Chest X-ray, AP view. Patient: 55 years old, sex M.
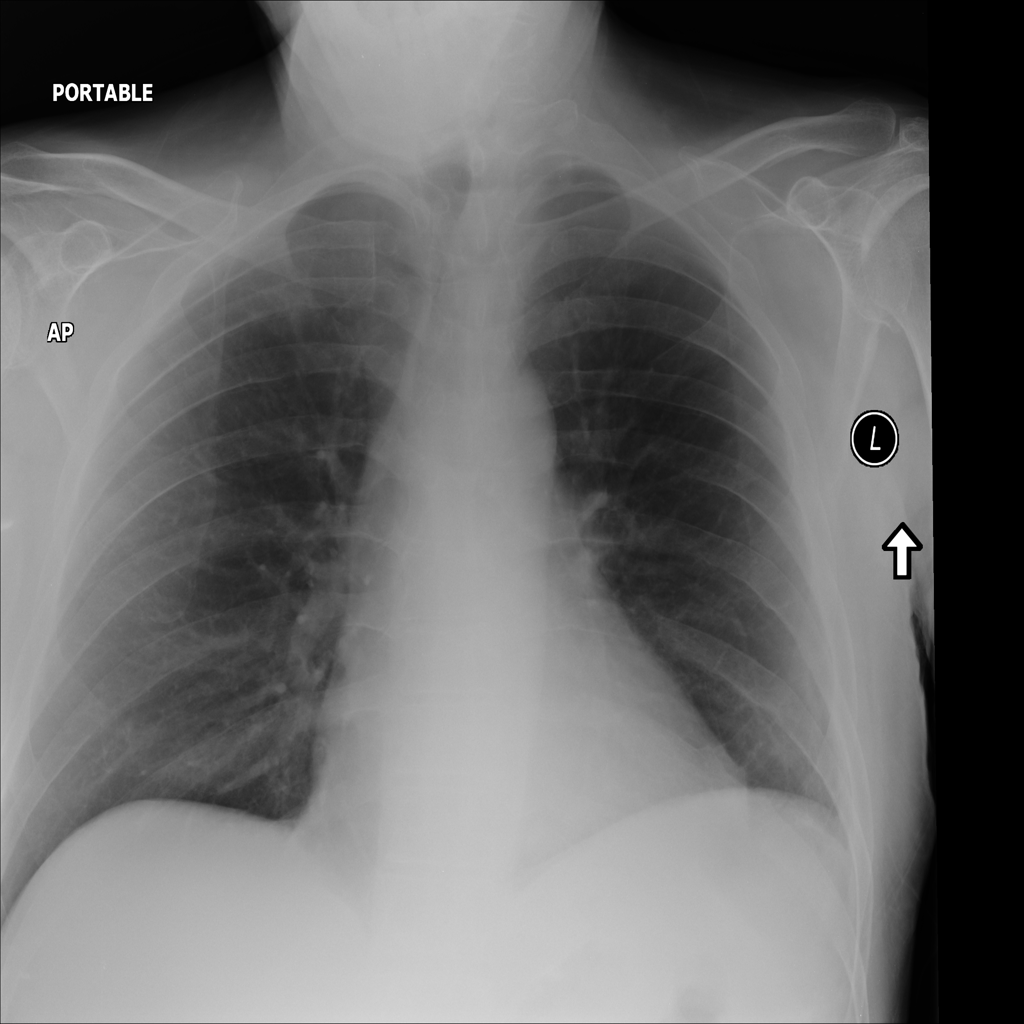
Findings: Pneumothorax